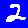
Digit: 2